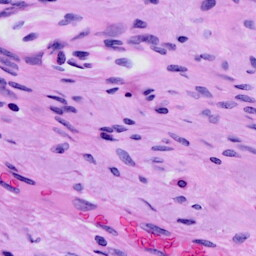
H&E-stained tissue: Cervix